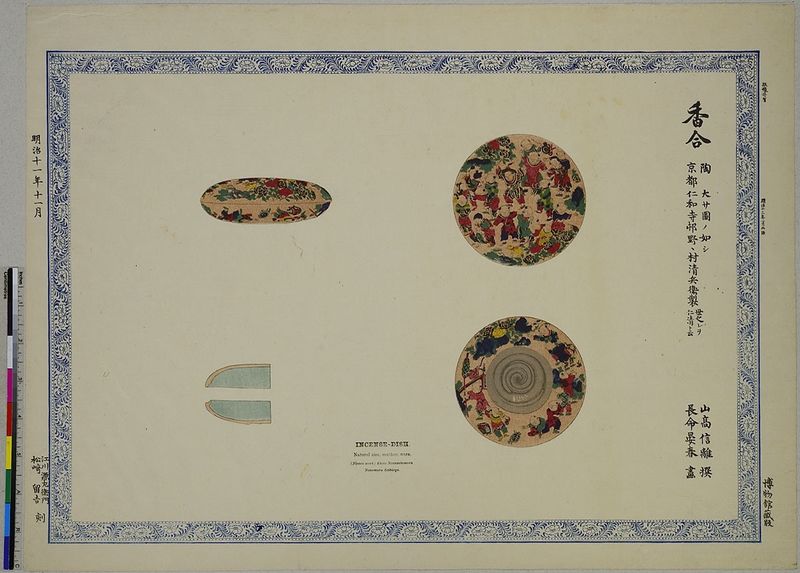
Titel: Weihrauchgefäß
Künstler: Anshun Ch&#x14D;mei
Standort: Hamburg
Institution: Museum für Kunst und Gewerbe Hamburg
Schlagwörter: blau, zeichen, rahmen, krug, vase, topf, holzschnitt, japan, schrift, modell, inschrift, ornamente, schriftzeichen, buch, asien, druckgraphik, druckgrafik, asiatisch, chinesisch, kunstgewerbe, zeit, schatulle, kunsthandwerk, farbholzschnitt, reproduktionen, industriedesign, druckerzeugnisse, japansch, gefäß, behälter, meiji